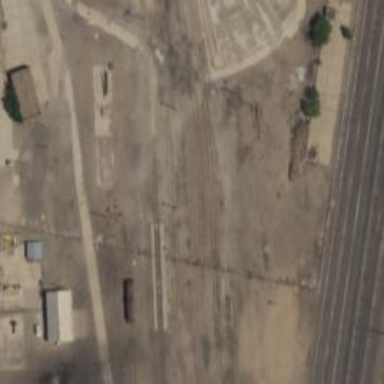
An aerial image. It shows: Unused railway yard.